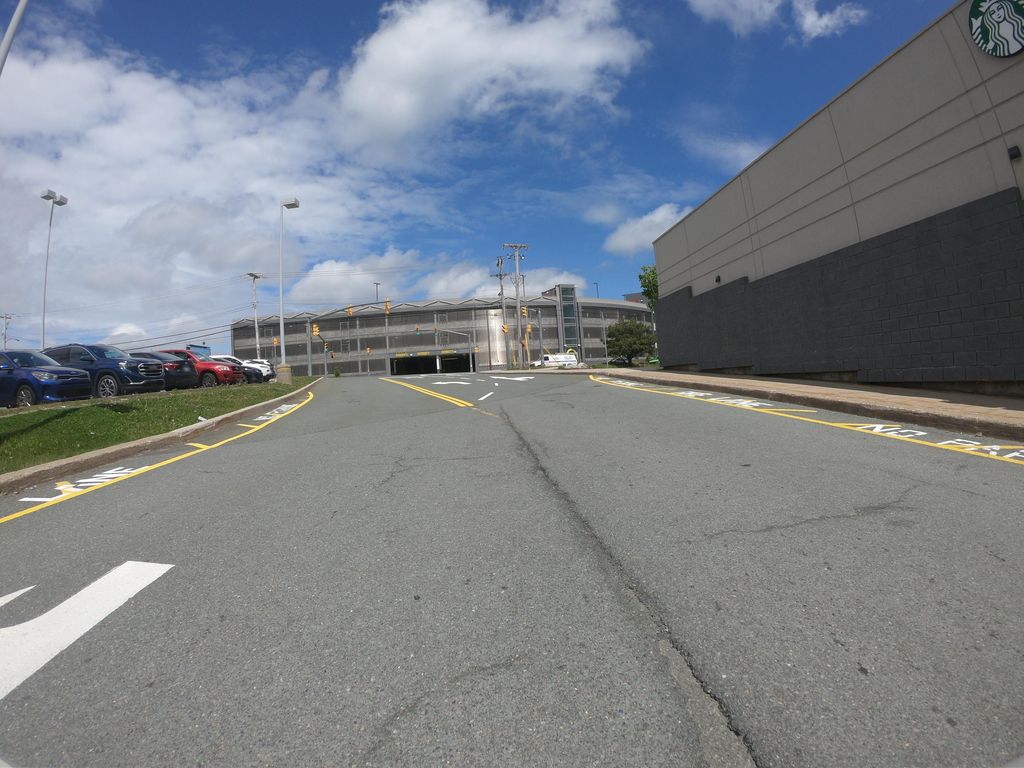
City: st_johns